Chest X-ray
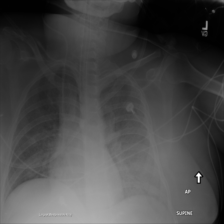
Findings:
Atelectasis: negative
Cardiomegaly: negative
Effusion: negative
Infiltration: negative
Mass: negative
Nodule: negative
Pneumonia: negative
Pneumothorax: negative
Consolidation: negative
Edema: negative
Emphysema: negative
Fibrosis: negative
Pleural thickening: negative
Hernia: negative